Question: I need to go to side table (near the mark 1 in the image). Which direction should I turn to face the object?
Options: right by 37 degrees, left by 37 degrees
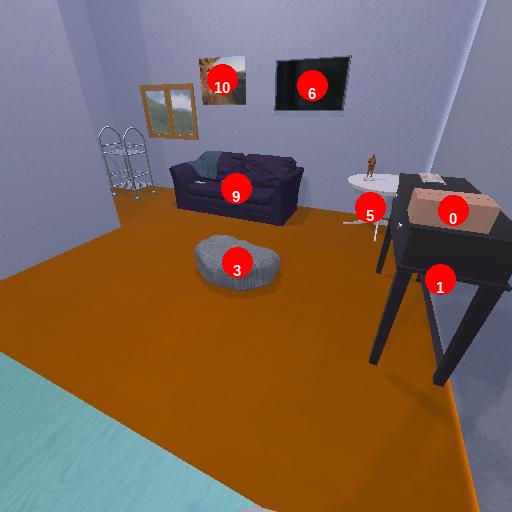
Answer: right by 37 degrees